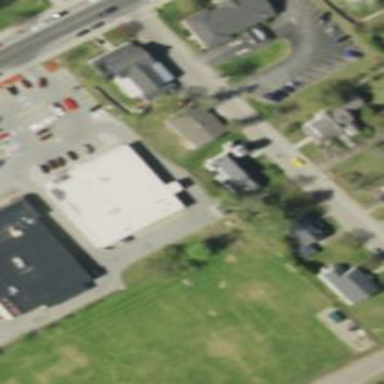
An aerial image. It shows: Pharmacy building providing healthcare services.